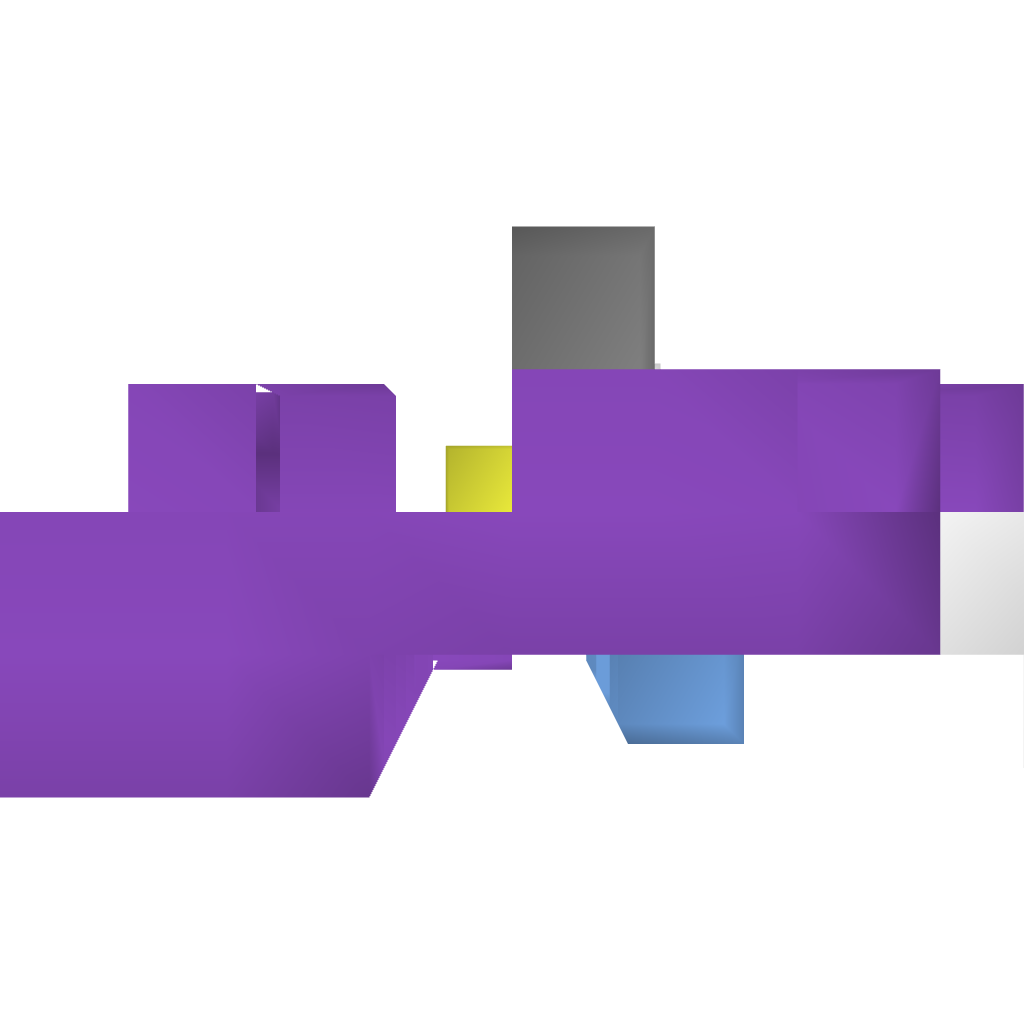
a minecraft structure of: TNT Cannon bad low quality